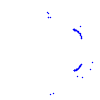
Particle: kaon